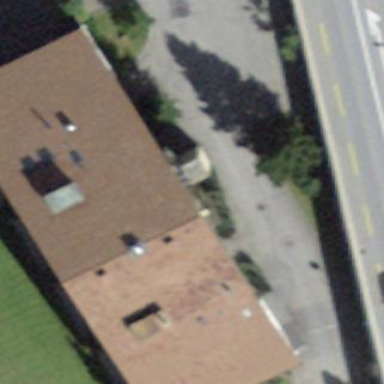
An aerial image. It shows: Apartments building with gabled roof oriented across.